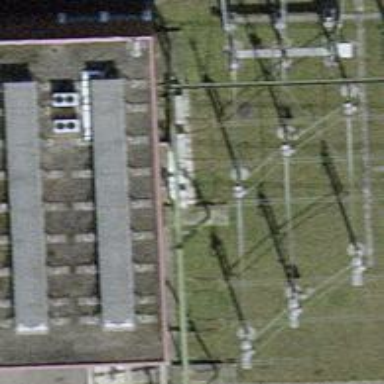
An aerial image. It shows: Insulator used in power systems.